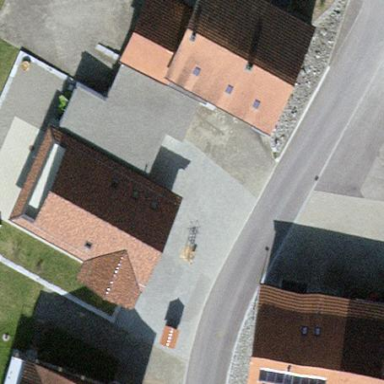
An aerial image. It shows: Detached building with gabled roof.